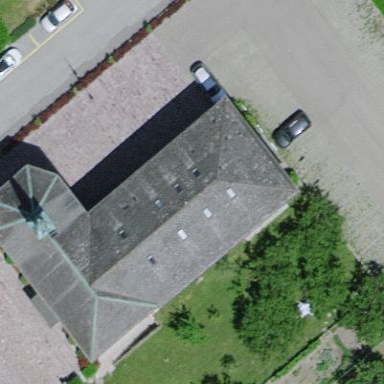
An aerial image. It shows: Building with hipped roof.